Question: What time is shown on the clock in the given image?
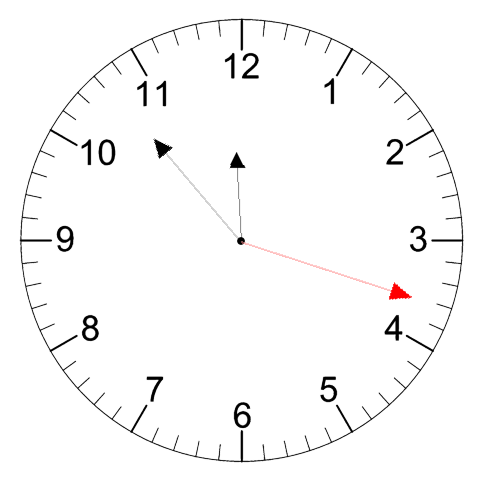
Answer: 11:53:18